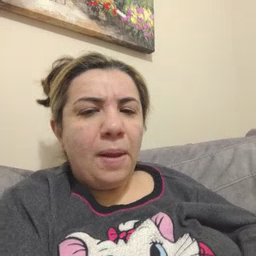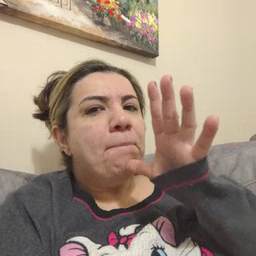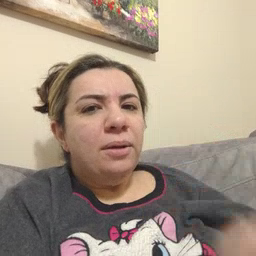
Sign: mom